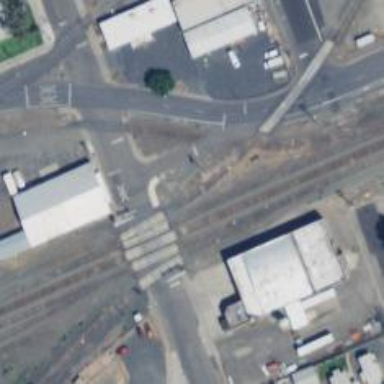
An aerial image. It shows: Railway level crossing.